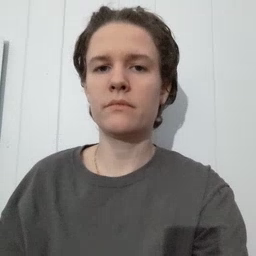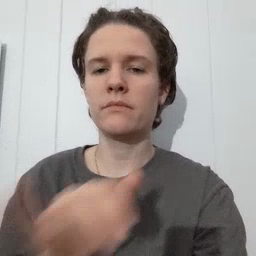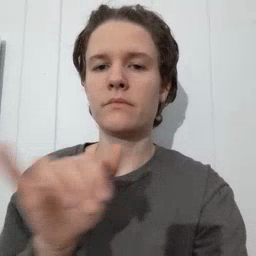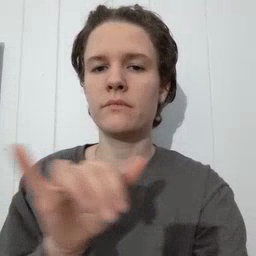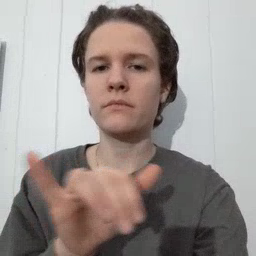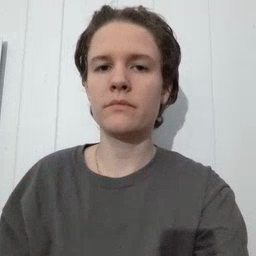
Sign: same